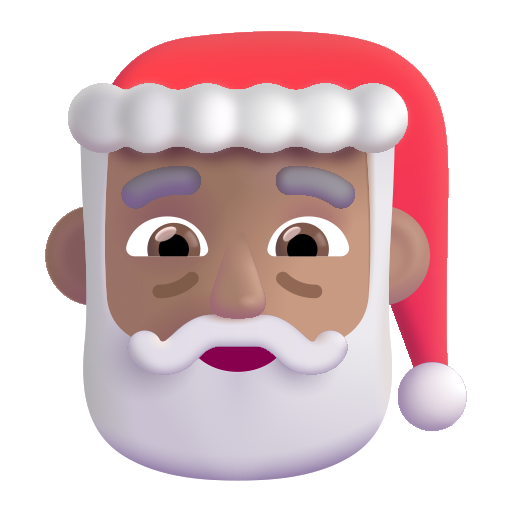
santa claus color